Question: 'print_r($time_and_text[1]);':
'''
Array
(
[0] => 06:00 Lorem ipsum
[1] => 17:35 dolor sit amet
)
'''
and 'print_r($id[1]);':
'''
Array
(
[0] => tt1821597
[1] => tt2258858
)
'''
now, I want to send this to MySQL. To have something like this:

First time when I use MySQL, but I guees this code is correct:
'''
CREATE TABLE today
(
id varchar(255),
time varchar(255),
text varchar(255)
)
INSERT INTO today VALUES ('tt1821597', '06:00', 'Lorem ipsum')
INSERT INTO today VALUES ('tt2258858', '17:35', 'dolor sit amet')
'''
How it's possible to do this from PHP?
- '$time_and_text''$time''$text'- -
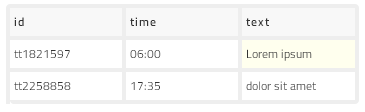
Answer: Split the array $time__and_text[1]
'''
$limit = count($time_and_text[1]) - 1;
for ($index=0; $index<=$limit; $index++){
$time = substr($time_and_text[1][$index], 0, 5);
$text = substr($time_and_text[1][$index], 12);
$query = "INSERT INTO today VALUES ('{$id[1][$index]}', '{$time}', '{$text}')";
$result = mysqli_query($con, $query);
}
'''
I have assumed that $con is the handle which is used to connect to the database.